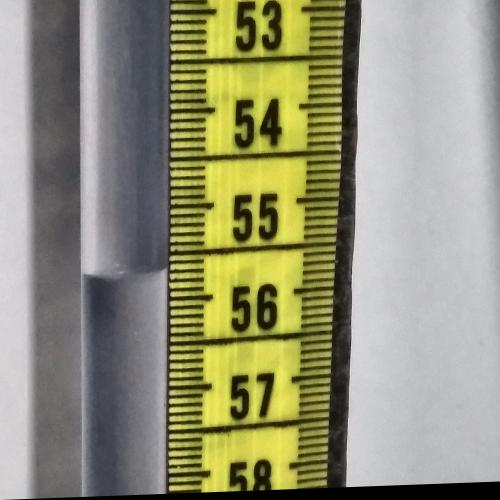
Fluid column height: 55.7 cm